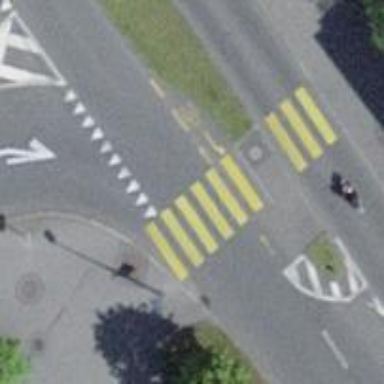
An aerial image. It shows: Kerb serving as barrier.